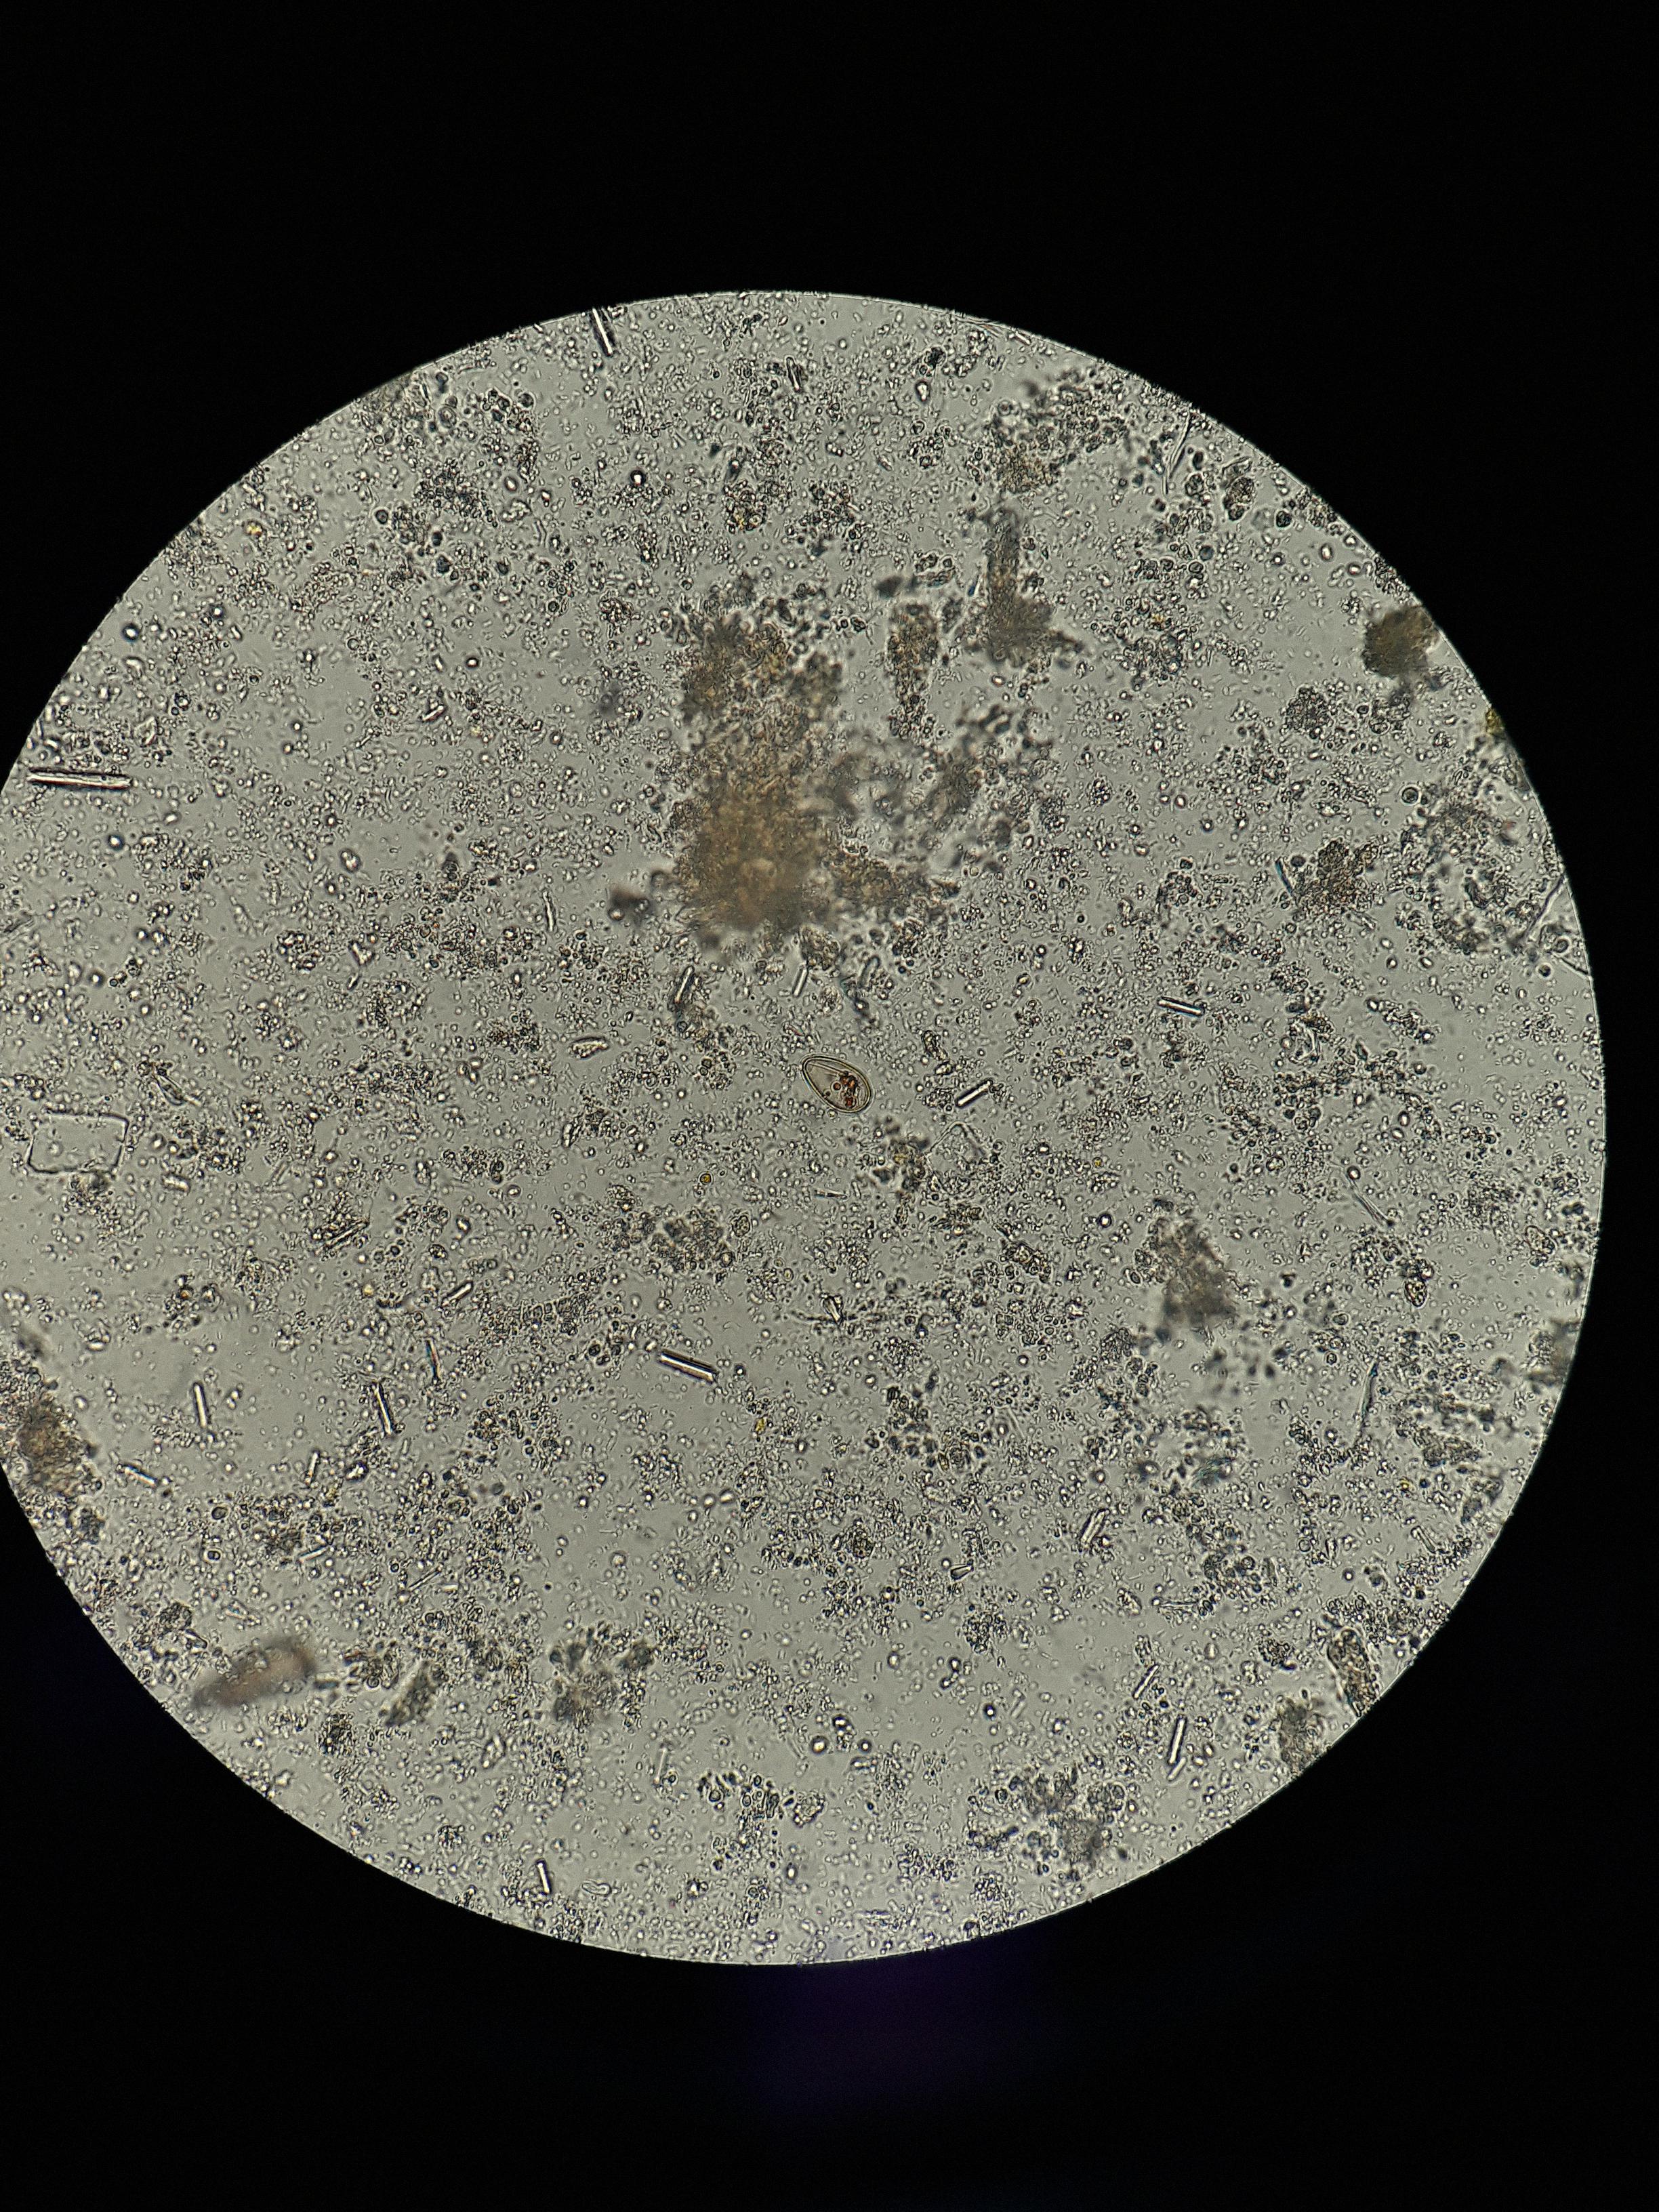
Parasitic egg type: Opisthorchis viverrine